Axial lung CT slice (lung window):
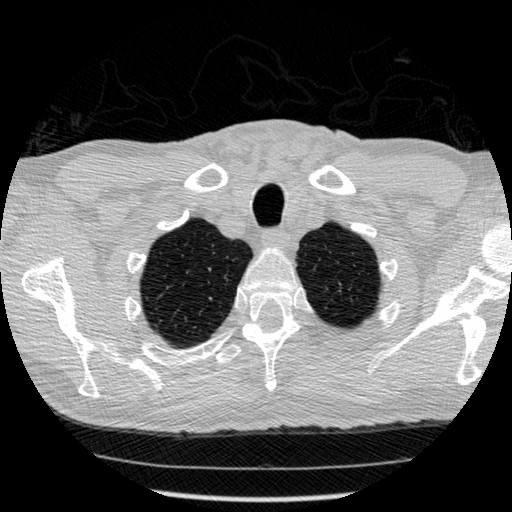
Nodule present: no